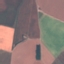
Land use / land cover: AnnualCrop